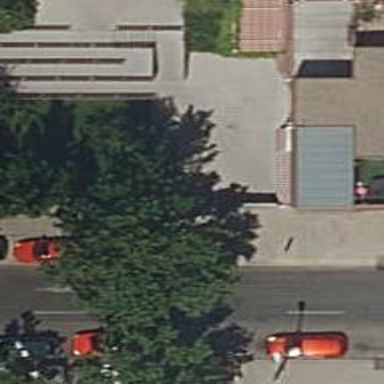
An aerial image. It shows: Bus stop with platform for public transport.